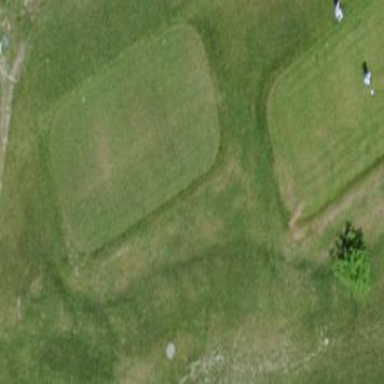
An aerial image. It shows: Grass area designated as golf tee.